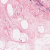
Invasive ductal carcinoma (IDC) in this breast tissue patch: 0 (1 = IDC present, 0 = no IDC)